Breast ultrasound image
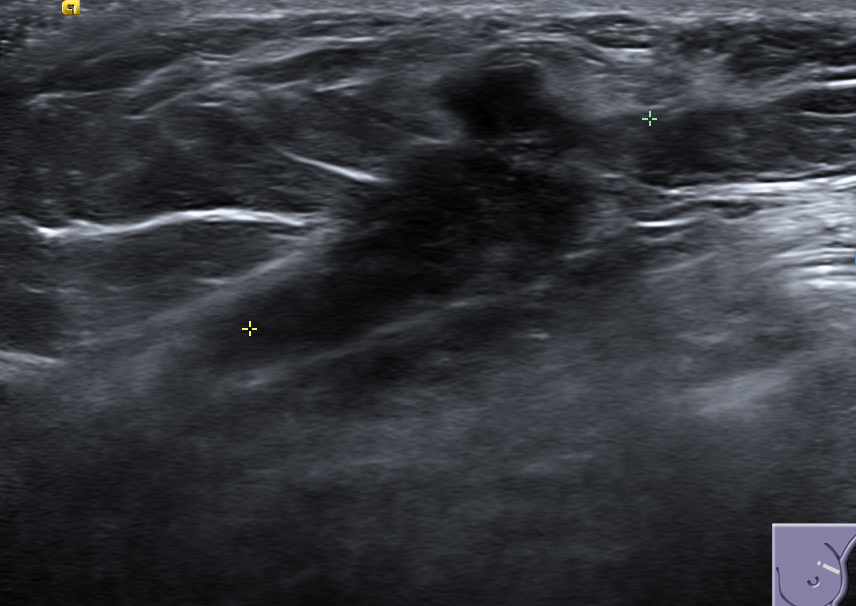
Diagnosis: malignant